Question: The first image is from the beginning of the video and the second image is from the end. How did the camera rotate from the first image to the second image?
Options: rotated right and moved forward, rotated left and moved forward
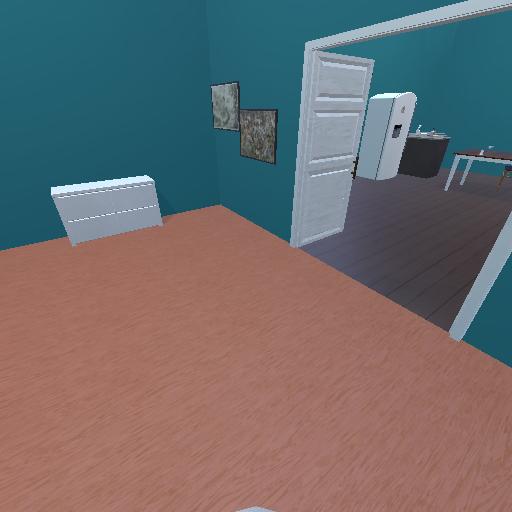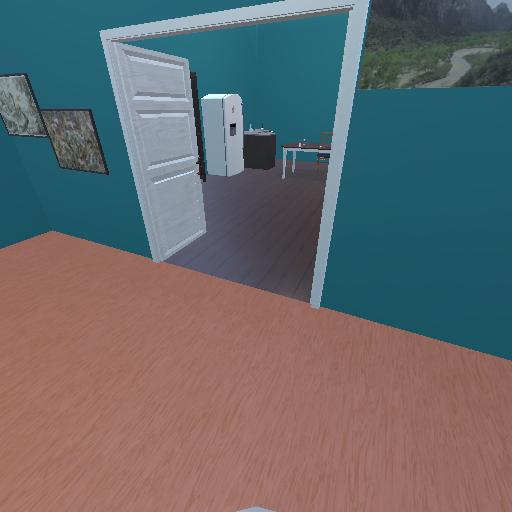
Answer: rotated right and moved forward